Aerial crown-view tile of a tropical tree (Barro Colorado Island, Panama), acquired 20240918:
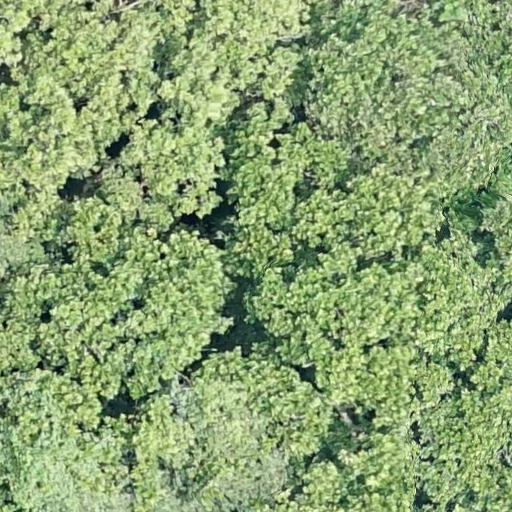
Species: Anacardium excelsum
GBIF accepted scientific name: Anacardium excelsum
Crown area: 831.358 m²